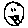
Label: smiley face